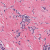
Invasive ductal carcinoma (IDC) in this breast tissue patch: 0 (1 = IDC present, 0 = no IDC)